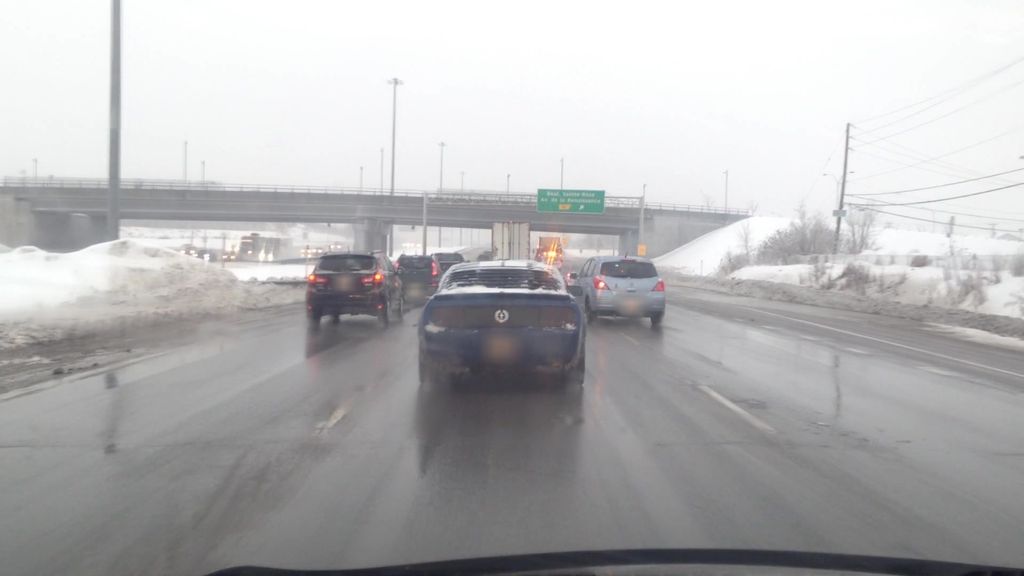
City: montreal